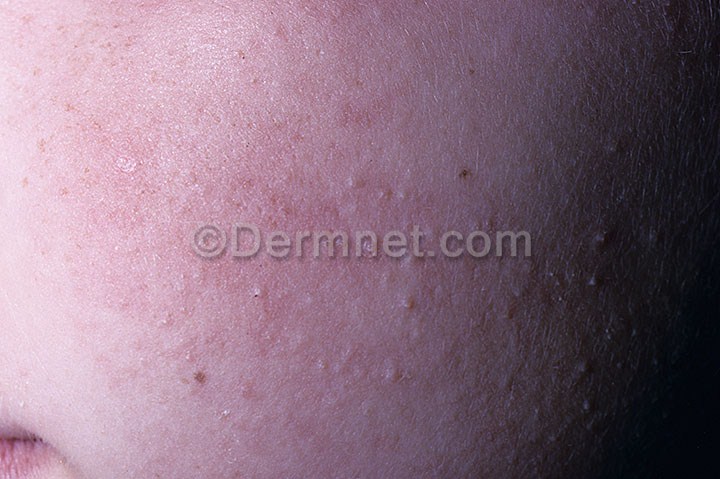
Disease: Acne and Rosacea Photos